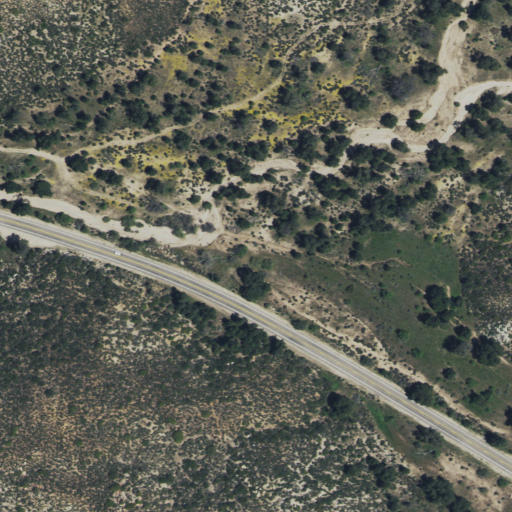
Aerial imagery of valley in California named Buck Canyon containing shrub, open development, and low intensity development